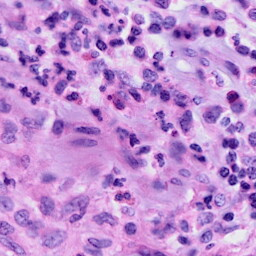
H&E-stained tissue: Cervix